Question: I have a view named as new_view. I want to filter the contents of my view using the where conditions. I have written below query. its returning zero rows.
'''
SELECT * FROM analyticsdata.new_view
where client_name='Client 1';
'''
If i use below code, i am able to filter january month values.
'''
SELECT * FROM analyticsdata.new_view
where month1='January';
'''
Out put of the above code

What may be the problem with my first query.
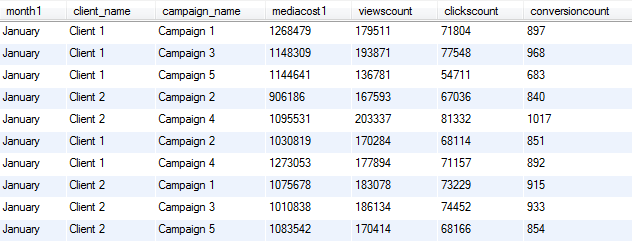
Answer: If
'''
SELECT * FROM analyticsdata.new_view
where client_name='Client 1';
'''
doesn't find any data, then there is none. Maybe it's 'Client 1 ' or ' Client 1'?
Try
'''
SELECT * FROM analyticsdata.new_view
where trim(client_name) = 'Client 1';
'''
Maybe this solves the issue.